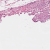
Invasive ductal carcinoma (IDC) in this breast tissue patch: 0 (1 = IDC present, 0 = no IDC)